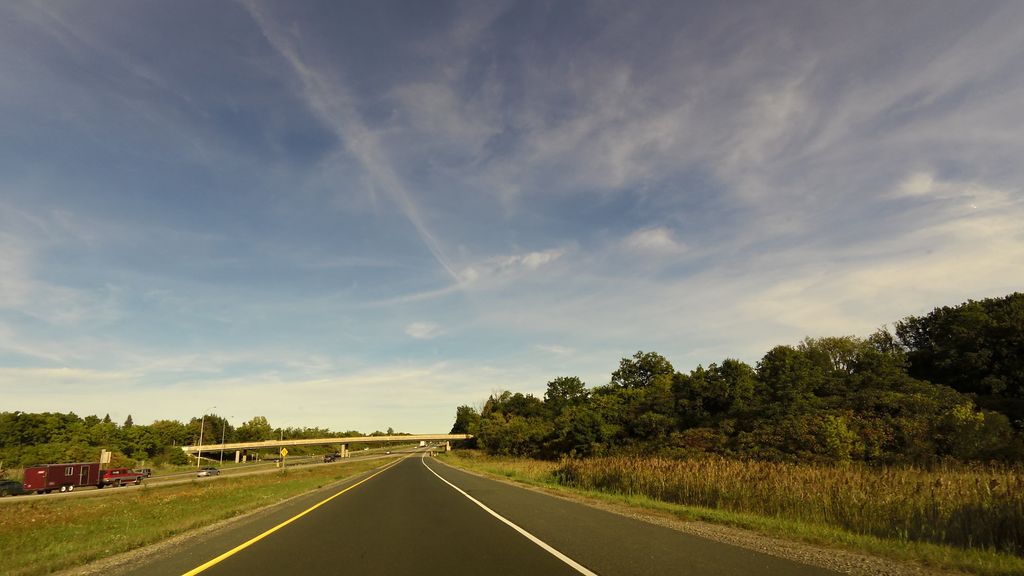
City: hamilton